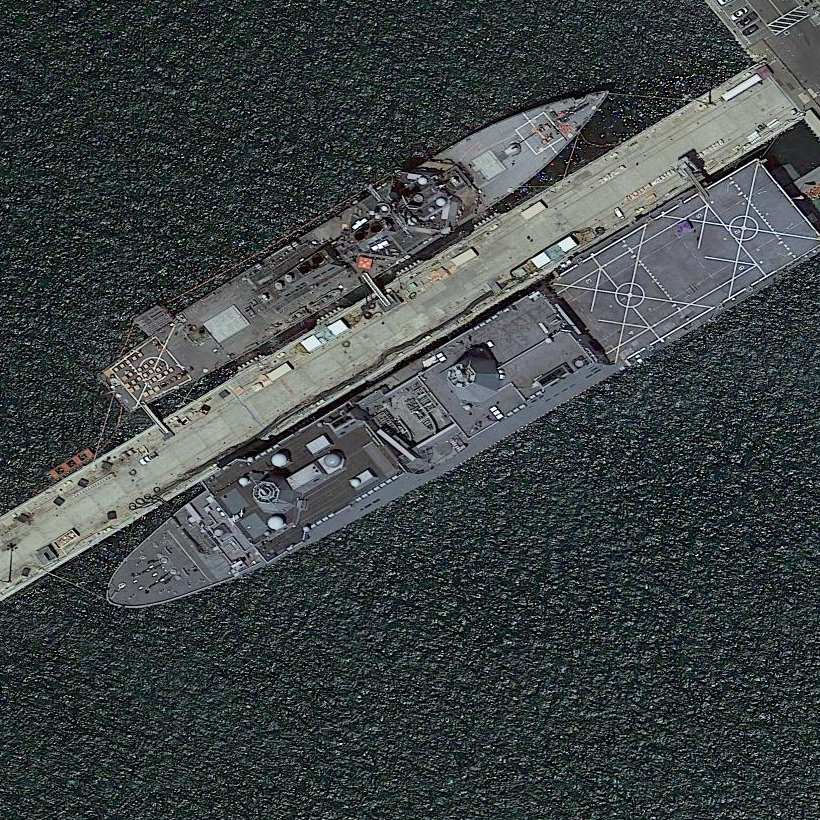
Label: San_Antonio-class_transport_dock